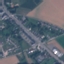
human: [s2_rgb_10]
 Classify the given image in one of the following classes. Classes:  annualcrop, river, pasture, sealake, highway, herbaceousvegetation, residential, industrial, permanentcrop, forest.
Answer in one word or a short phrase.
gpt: Highway